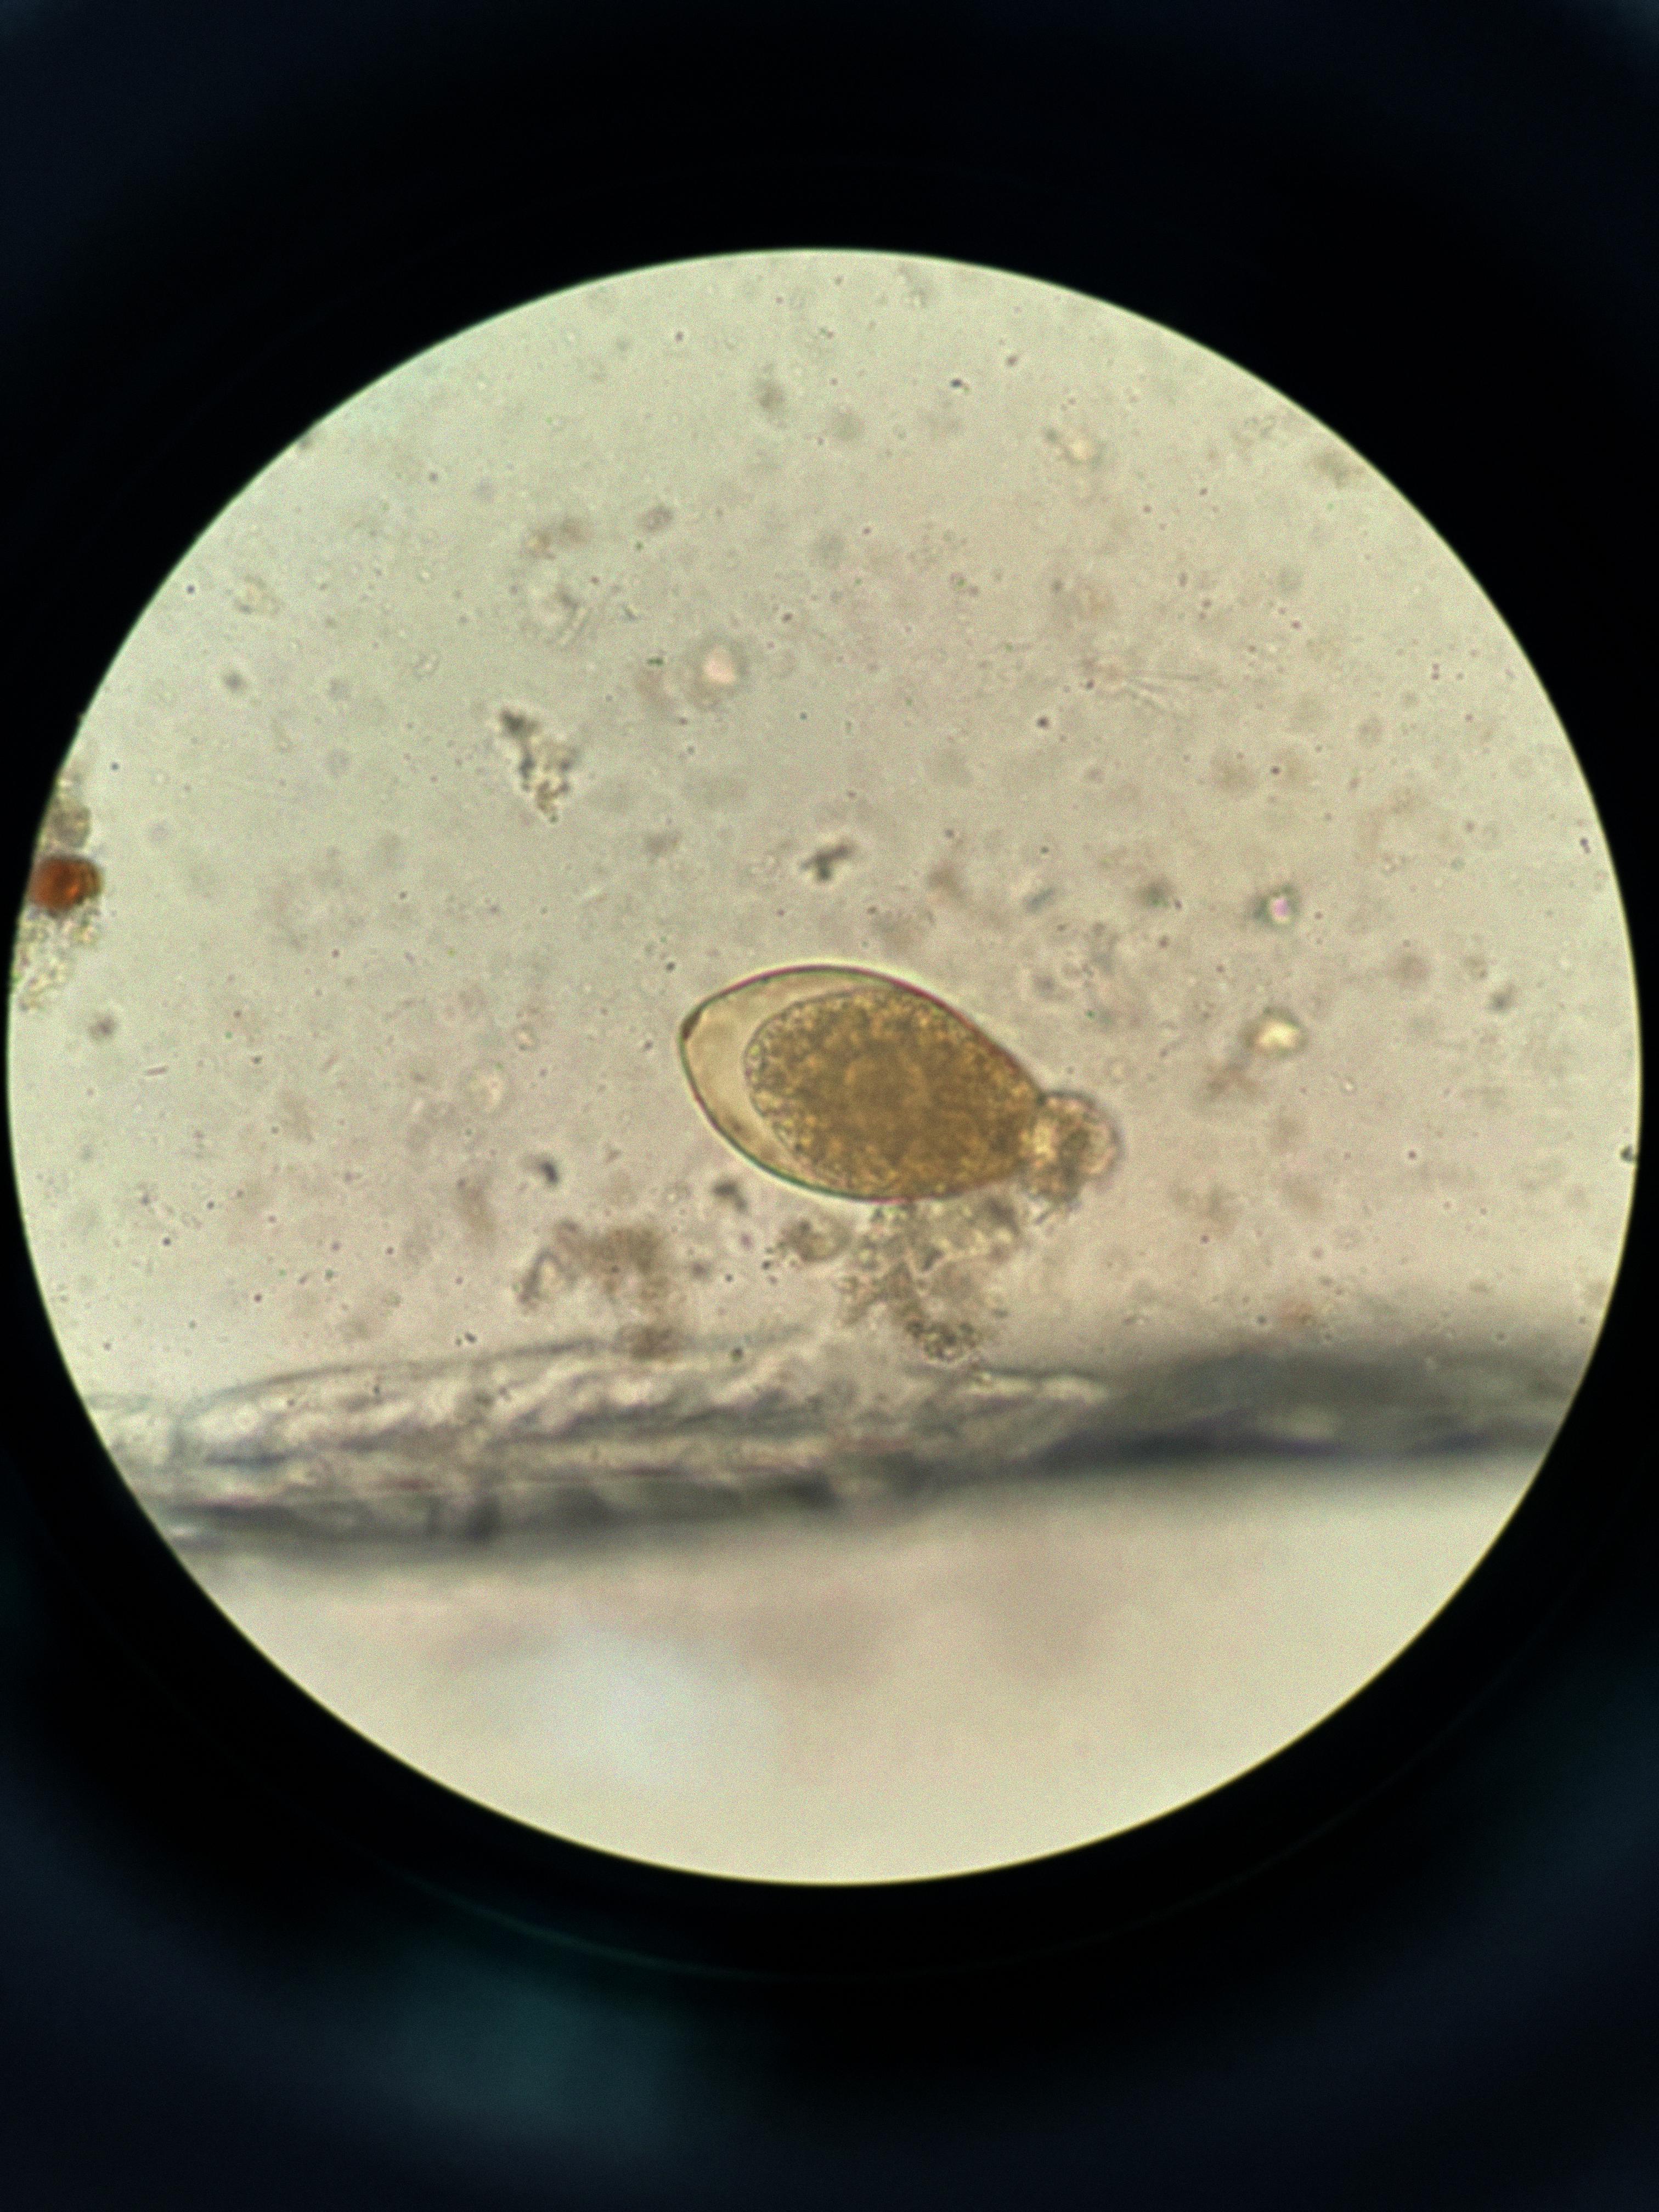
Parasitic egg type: Fasciolopsis buski